Field crop: tomato
Growth stage: 2
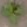
Species: solanum